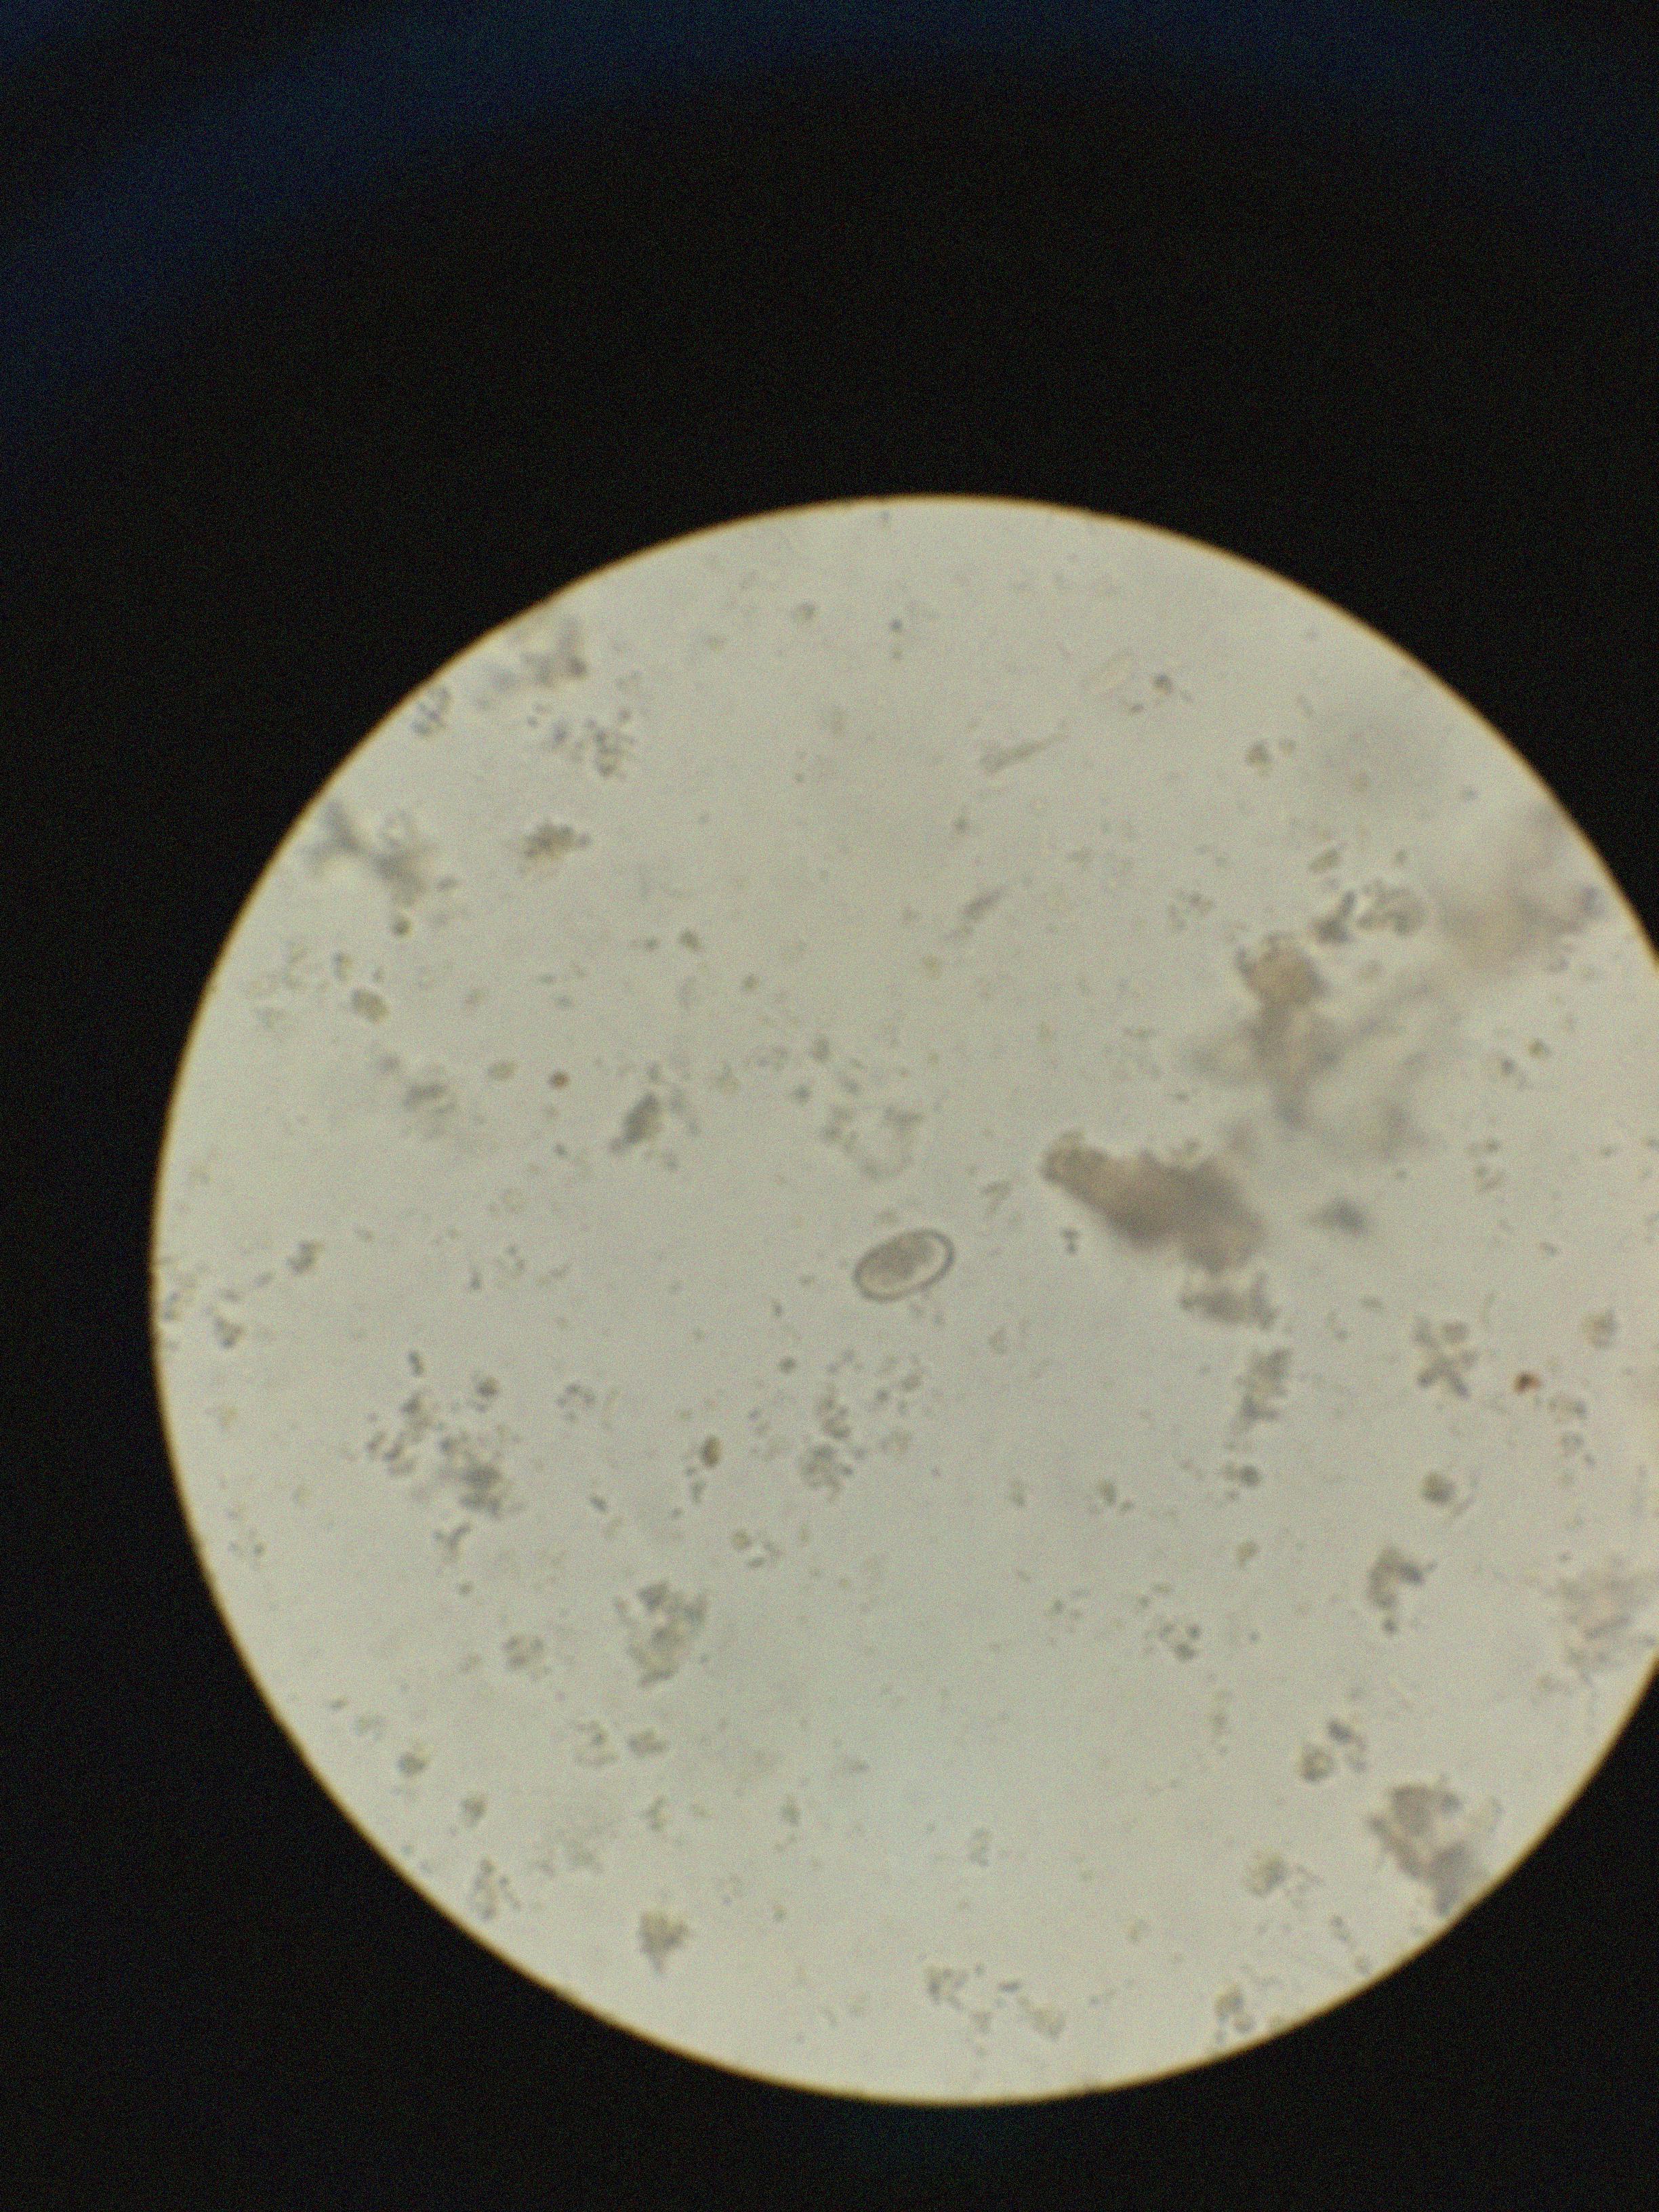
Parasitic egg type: Capillaria philippinensis